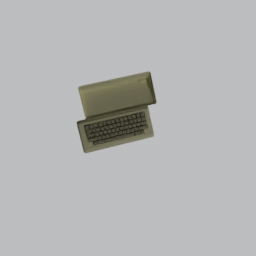
Label: electronics